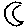
Label: moon